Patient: sex M, age 60
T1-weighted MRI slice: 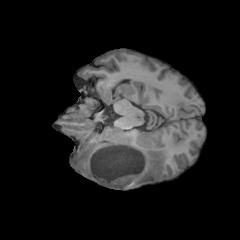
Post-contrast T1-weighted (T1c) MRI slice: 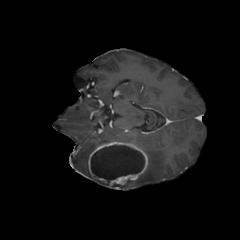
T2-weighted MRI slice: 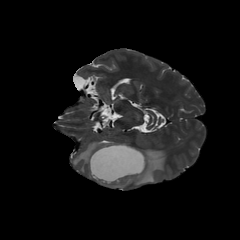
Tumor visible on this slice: yes
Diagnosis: Glioblastoma, IDH-wildtype
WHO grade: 4